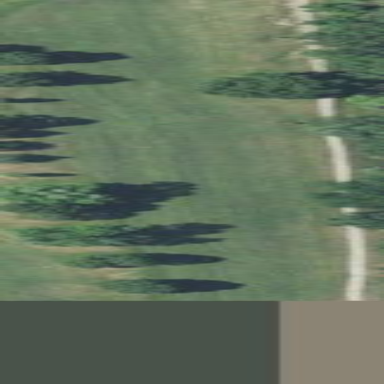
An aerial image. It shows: Golf fairway surrounded by grass.